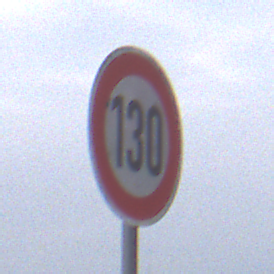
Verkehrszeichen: Geschwindigkeit130
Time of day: MorningAfternoon
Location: Outdoor (Nature)
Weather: Overcast
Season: NotSpecified
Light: Natural